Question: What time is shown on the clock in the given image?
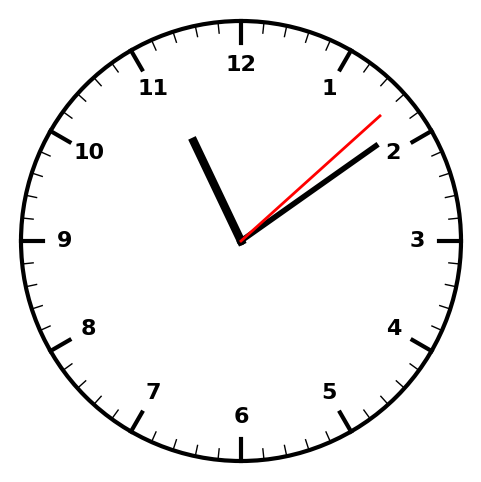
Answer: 11:09:08